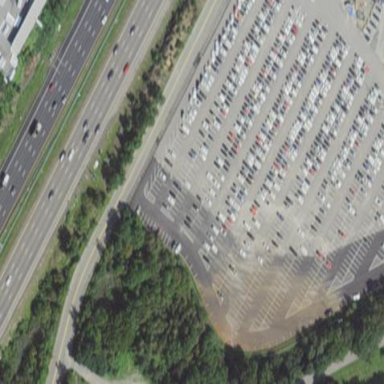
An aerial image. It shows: Parking area designated for bus park and ride services.